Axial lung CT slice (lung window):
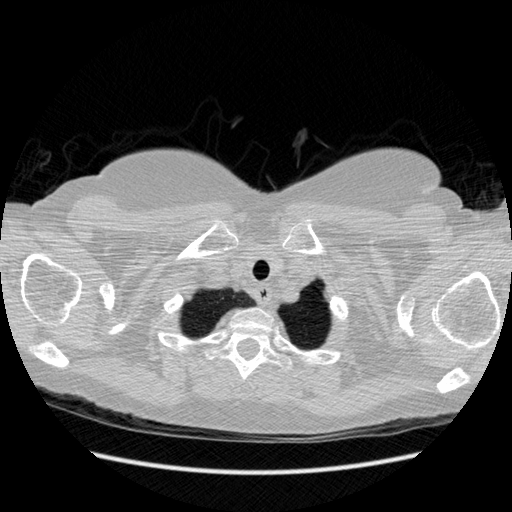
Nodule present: no